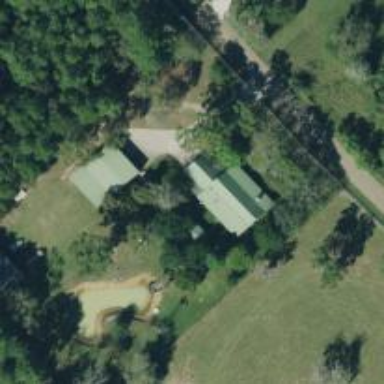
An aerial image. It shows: Driveway.